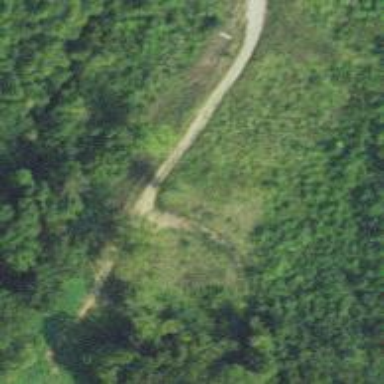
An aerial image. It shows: Unclassified road.